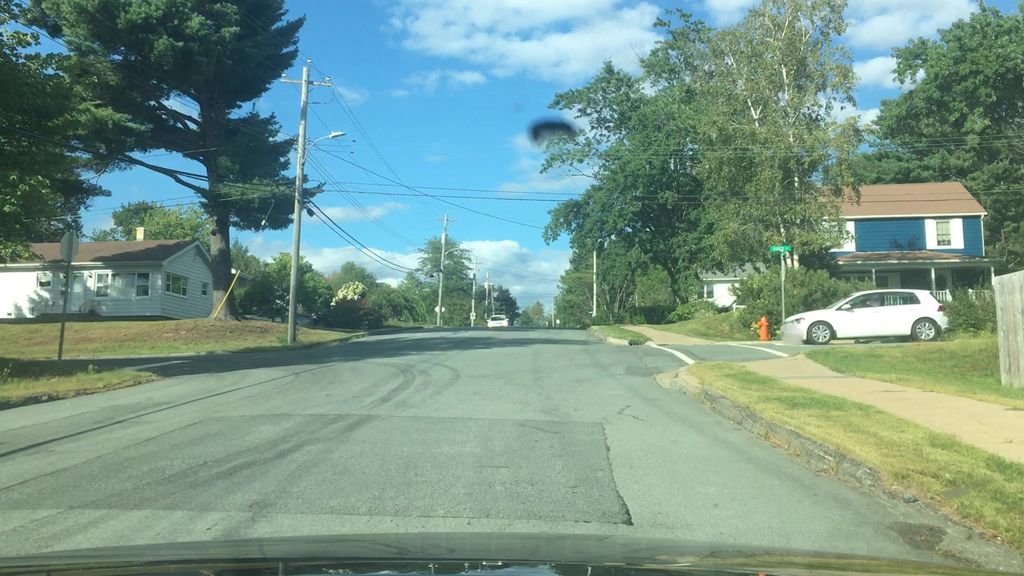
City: halifax